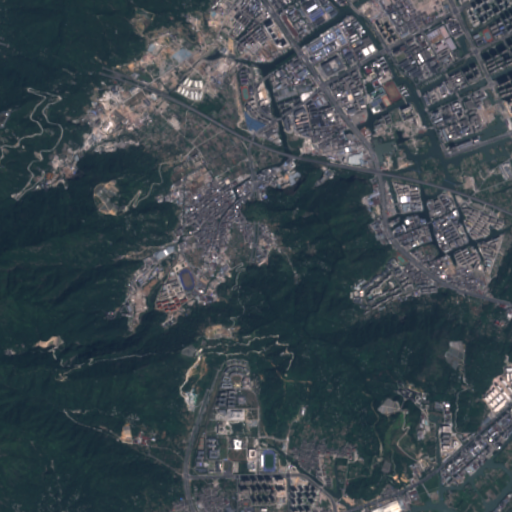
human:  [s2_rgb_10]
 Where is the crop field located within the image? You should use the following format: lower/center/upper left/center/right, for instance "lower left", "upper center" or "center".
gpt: The crop field is located in the lower right of the image.
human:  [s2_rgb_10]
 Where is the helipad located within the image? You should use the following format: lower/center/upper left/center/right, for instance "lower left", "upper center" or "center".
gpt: The helipad is located in the lower center of the image.
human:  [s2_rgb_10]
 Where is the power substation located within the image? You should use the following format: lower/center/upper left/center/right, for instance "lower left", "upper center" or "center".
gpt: The power substation is located in the upper left of the image.
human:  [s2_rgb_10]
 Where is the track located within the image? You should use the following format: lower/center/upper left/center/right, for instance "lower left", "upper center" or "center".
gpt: The track is located in the upper right of the image.
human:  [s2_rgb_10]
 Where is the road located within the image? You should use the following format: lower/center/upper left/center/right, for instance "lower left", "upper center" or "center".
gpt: There is no road in the image.